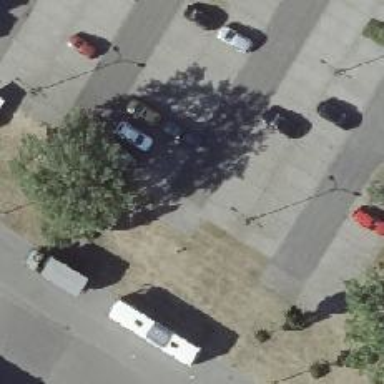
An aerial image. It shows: Road serving as parking aisle.